Question: What is the value of the measurement in the image?
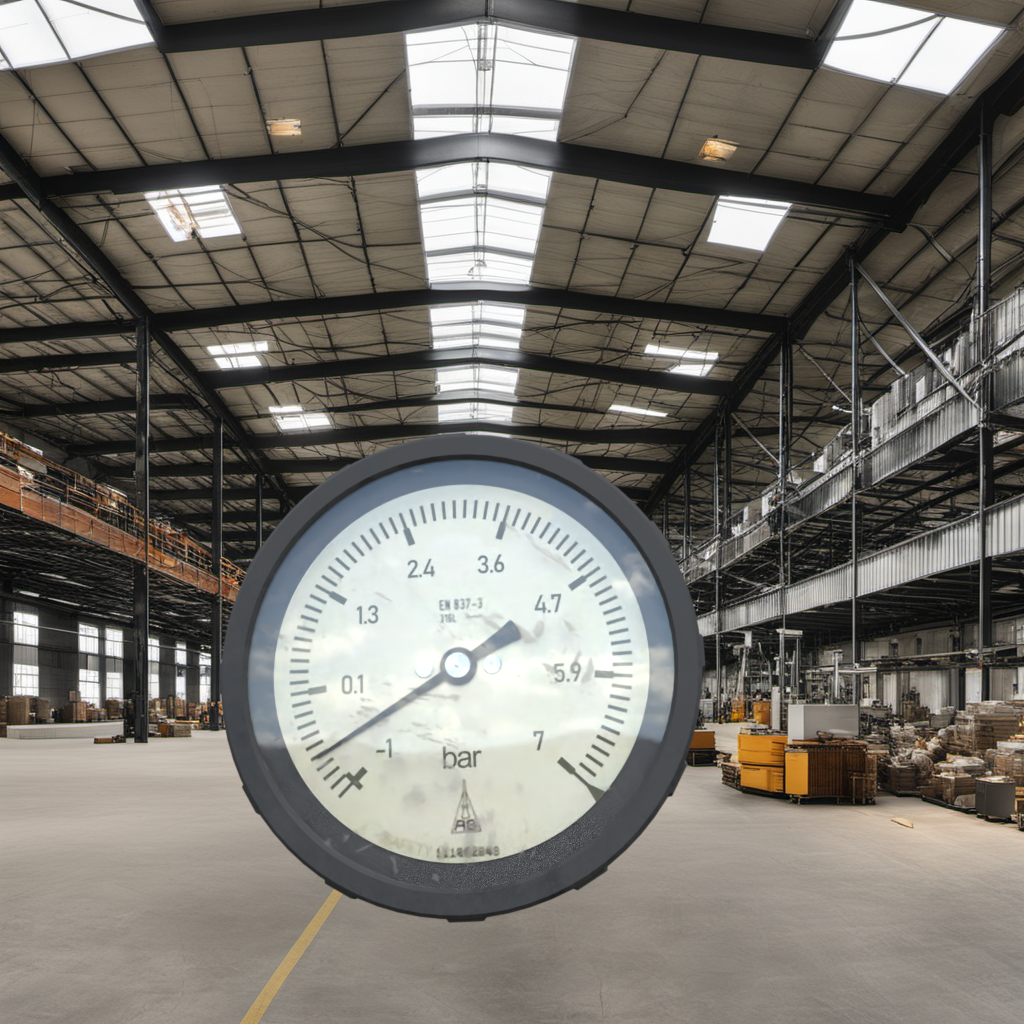
Answer: The result is -0.54
Question: What is the reading range of the measurement in the image?
Answer: The range is from -1 to 7
Question: What is the minimum and maximum reading range of the measurement in the image?
Answer: The minimum value is -1 and the maximum value is 7